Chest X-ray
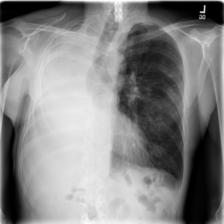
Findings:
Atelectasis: negative
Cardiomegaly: negative
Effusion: negative
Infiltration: negative
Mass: negative
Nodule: negative
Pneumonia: negative
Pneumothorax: negative
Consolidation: negative
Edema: negative
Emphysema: negative
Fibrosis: negative
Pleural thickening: negative
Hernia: negative